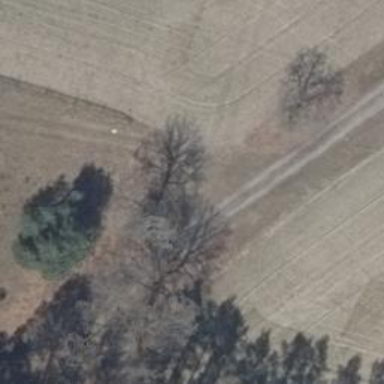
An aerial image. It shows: Hunting stand.